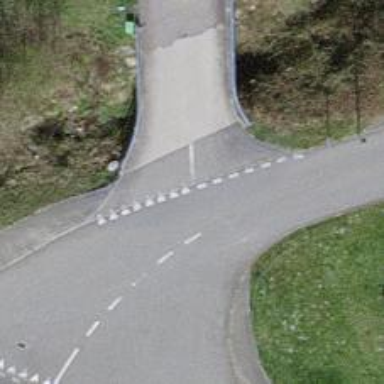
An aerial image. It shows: Road with "give way" sign.